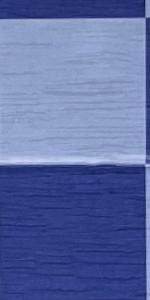
Label: Empty